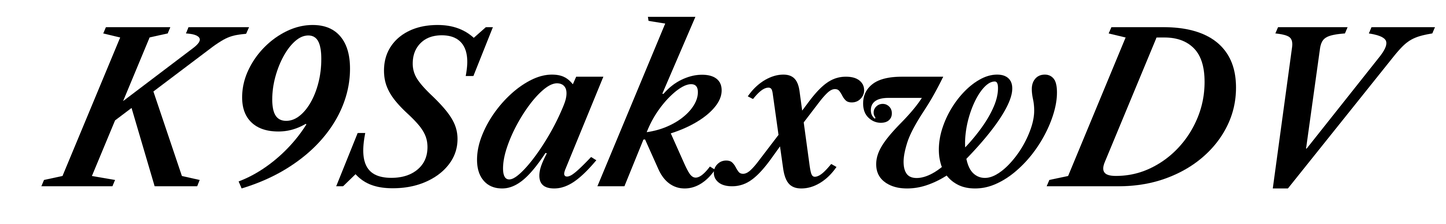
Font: LibreCaslonText-Italic_SemiBold_Italic